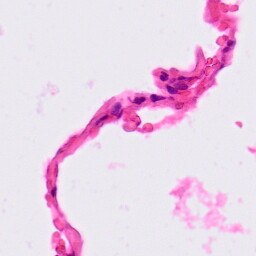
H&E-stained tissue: Lung